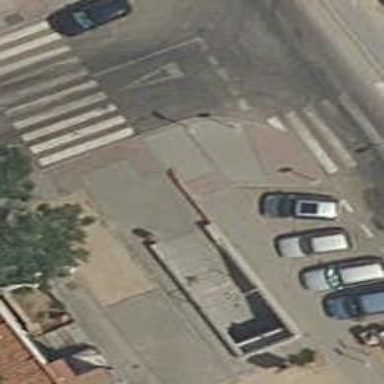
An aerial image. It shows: Footway surfaced with paving stones.